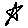
Label: star